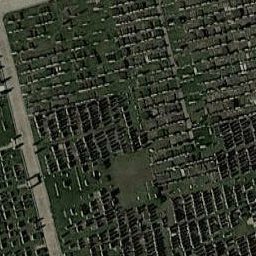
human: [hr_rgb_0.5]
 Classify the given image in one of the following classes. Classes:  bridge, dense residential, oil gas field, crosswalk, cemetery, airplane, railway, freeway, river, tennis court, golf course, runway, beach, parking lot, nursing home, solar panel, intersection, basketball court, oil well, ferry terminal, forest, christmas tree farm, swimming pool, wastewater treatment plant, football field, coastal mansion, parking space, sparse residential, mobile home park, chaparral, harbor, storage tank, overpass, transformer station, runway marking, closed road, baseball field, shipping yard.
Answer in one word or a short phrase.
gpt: cemetery